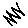
Label: zigzag